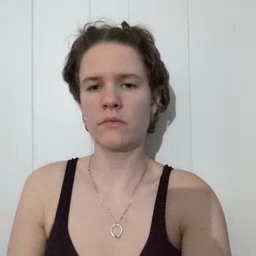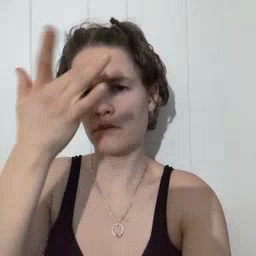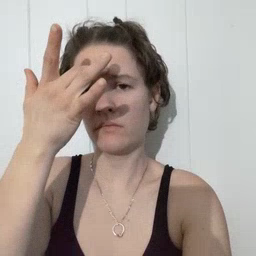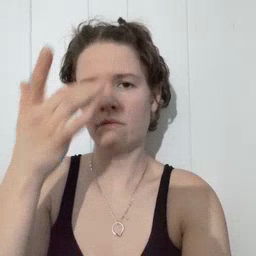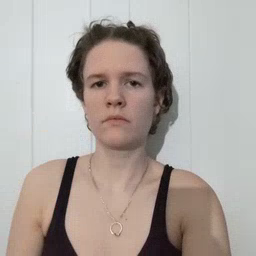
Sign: sick